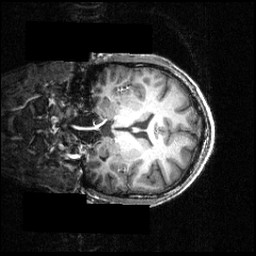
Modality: T1w
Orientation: coronal
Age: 22
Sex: male
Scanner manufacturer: siemens
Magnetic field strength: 3.951 T
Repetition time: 1.5 s
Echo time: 0.00335 s